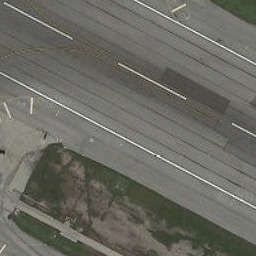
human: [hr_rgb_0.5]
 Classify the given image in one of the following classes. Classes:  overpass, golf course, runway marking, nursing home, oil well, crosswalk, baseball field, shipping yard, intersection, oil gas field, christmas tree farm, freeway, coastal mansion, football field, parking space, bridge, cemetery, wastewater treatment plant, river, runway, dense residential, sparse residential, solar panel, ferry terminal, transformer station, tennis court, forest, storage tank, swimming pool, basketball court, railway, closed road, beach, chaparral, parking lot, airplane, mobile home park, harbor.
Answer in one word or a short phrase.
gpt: runway